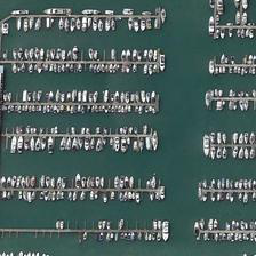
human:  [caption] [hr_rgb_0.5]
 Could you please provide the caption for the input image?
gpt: Many boats are arranged in six rows at large ports.

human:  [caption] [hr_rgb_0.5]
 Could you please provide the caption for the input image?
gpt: In a big port, many ships are arranged in six neat rows.

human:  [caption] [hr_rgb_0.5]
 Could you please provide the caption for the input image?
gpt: Line up at the port

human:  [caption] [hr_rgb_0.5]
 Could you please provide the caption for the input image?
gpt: many boats are ordered in six lines in a large port.

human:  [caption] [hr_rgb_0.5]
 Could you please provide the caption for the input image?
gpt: Many boats are ordered ON SIX Lines in a Great harbour.